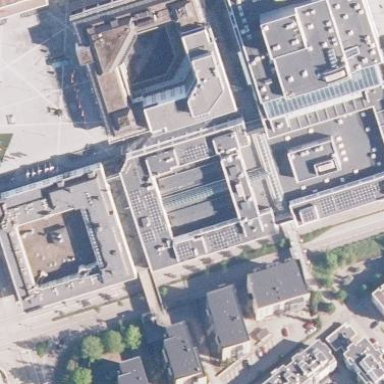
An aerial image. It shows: Mall building.